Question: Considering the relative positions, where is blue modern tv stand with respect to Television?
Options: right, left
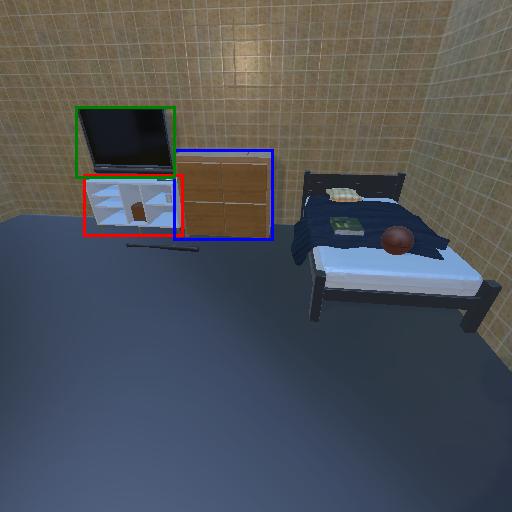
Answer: right